Question: I have a small script that generates quotes. I can add items with related discount or tax values, however the calculation does not seem to be correct as it's not subtracting the discount value. Based upon the screenshot I will attach the item subtotal should amount to 155,584.00
Please refer to my script below as well as a screenshot

'''
foreach ($items as $item) {
$itemSubTotal = $item['quantity'] * $item['unit_price'];
$discount_rate=$item['discount_rate'];
$unit_price=$item['unit_price'];
$subTotal += $itemSubTotal;
$itemDiscount=$itemSubTotal*$discount_rate/100;
$discount+=$itemDiscount;
$itemTax = $itemSubTotal * ($item['tax_rate'] / 100);
$tax += $itemTax;
$itemSubTotal = number_format($itemSubTotal, 2, '.', ',');
$y+=5;
$pdf->setXY(5, $y);
$pdf->MultiCell(10, 5, $i++, 0, 'L');
$pdf->setXY(15, $y);
$pdf->Cell(30, 5, $item['title'], 0, 2, 'L');
$pdf->setXY(45, $y);
$pdf->Cell(30, 5, $item['details'], 0, 2, 'L');
$pdf->setXY(125, $y);
$pdf->MultiCell(20, 5, $item['quantity'], 0, 'R');
$pdf->setXY(145, $y);
$pdf->MultiCell(15, 5, number_format($unit_price, 2, '.', ','), 0, 'R');
$pdf->setXY(160, $y);
$pdf->MultiCell(20, 5, number_format($discount_rate, 2, '.', ','), 0, 'R');
$pdf->setXY(180, $y);
$pdf->MultiCell(25, 5, $itemSubTotal, 0, 'R');
'''
How can I get this fixed? Some expert advise would be greatly appreciated
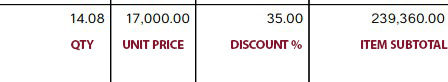
Answer: You haven't modified the $itemSubTotal variable with the discount. you should do this before printing it:
'''
$itemSubTotal = $itemSubTotal*($discount_rate/100);
'''
also, according to my calculation, the item subtotal would be 83,776.00